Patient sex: M
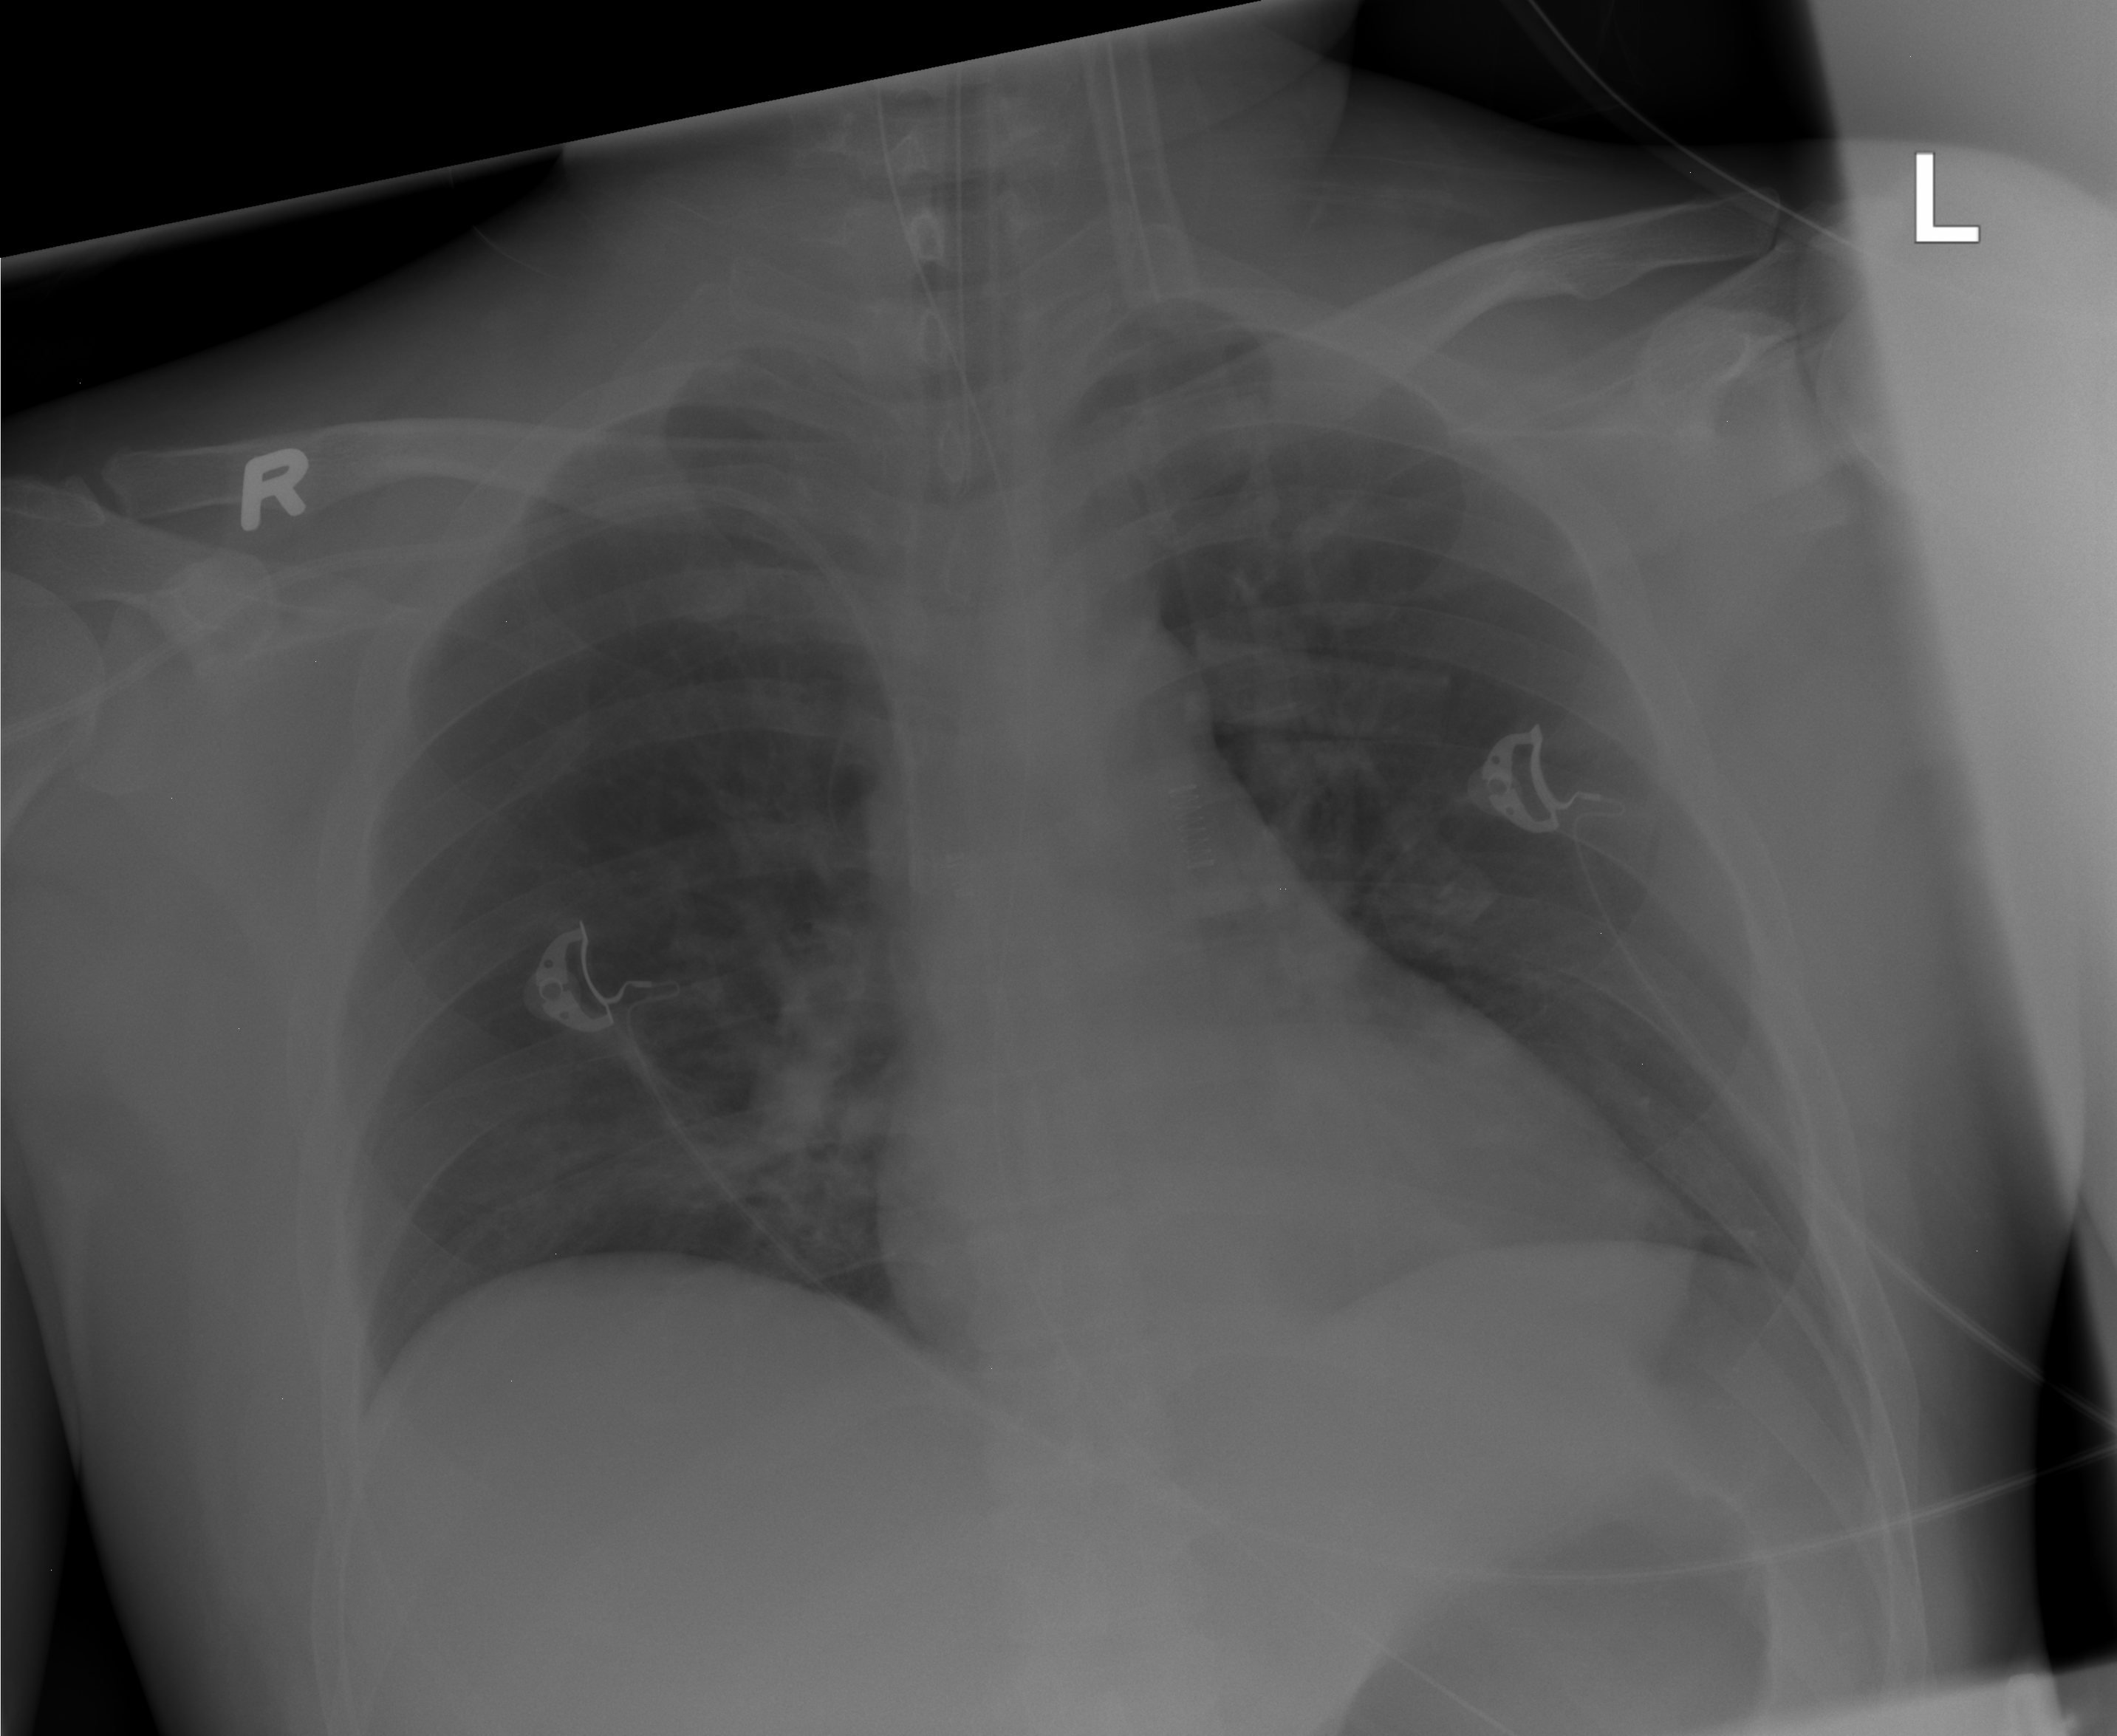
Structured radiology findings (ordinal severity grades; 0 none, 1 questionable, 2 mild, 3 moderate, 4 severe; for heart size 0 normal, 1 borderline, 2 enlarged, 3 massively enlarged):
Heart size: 0
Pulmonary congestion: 0
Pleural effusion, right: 0
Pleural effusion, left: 0
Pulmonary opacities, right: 0
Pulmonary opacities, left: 0
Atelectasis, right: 1
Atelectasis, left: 1